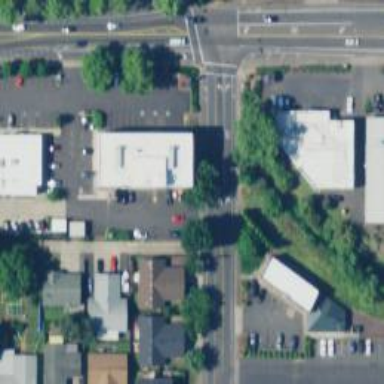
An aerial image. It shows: Healthcare clinic is depicted in the image.